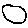
Label: circle